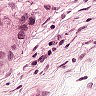
Metastatic tissue present: yes